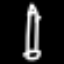
Label: pencil